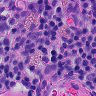
Metastatic tissue present: no